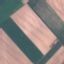
Label: AnnualCrop